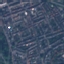
Land use / land cover: Residential